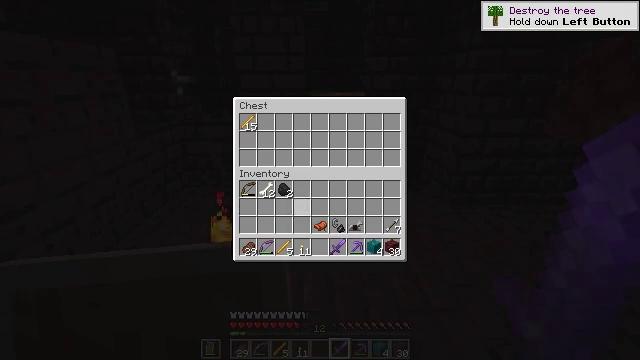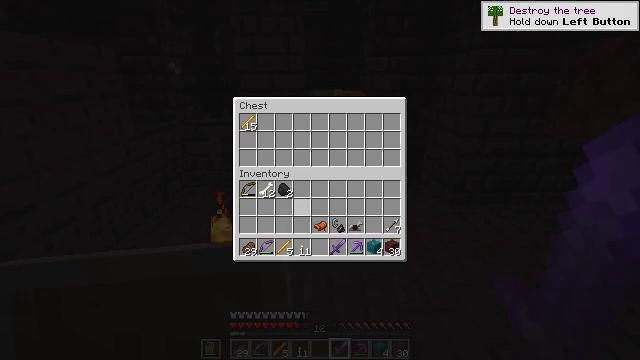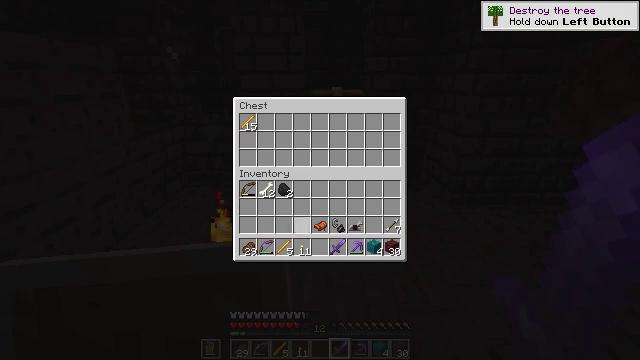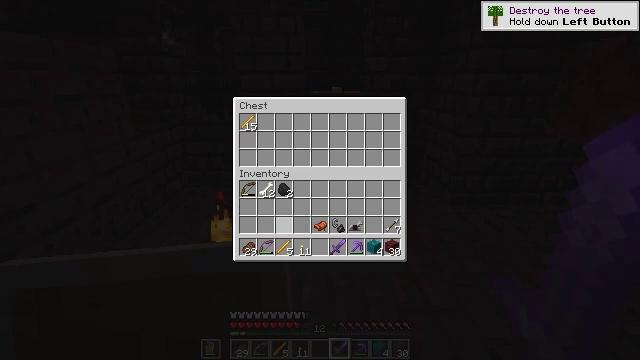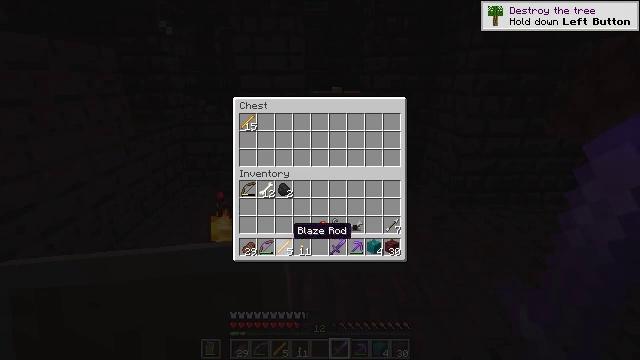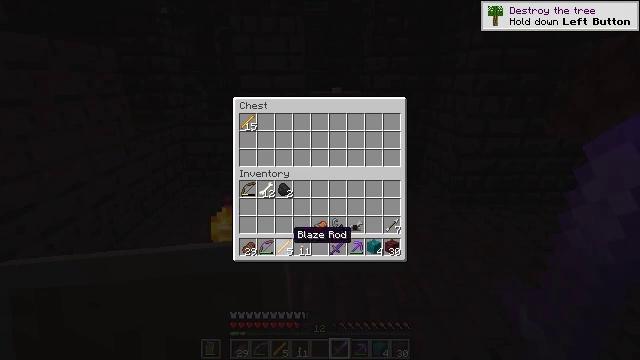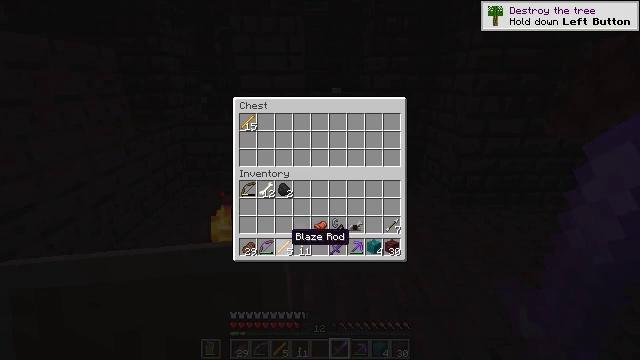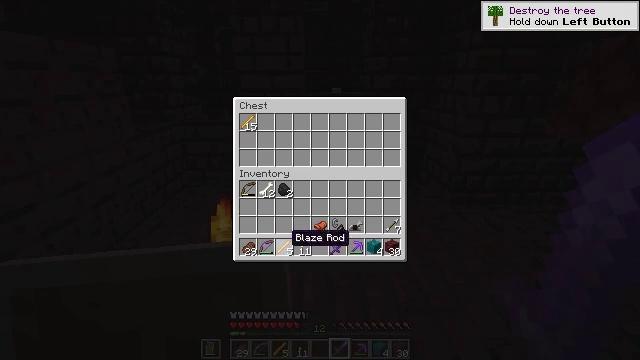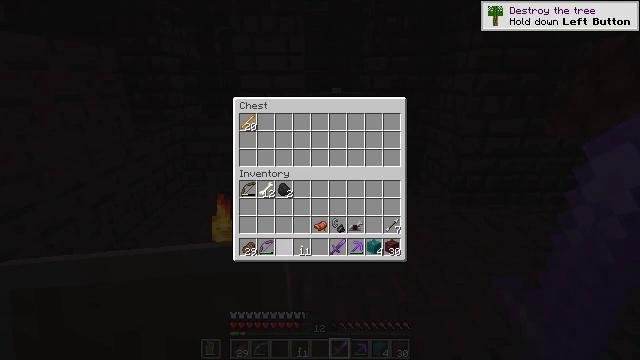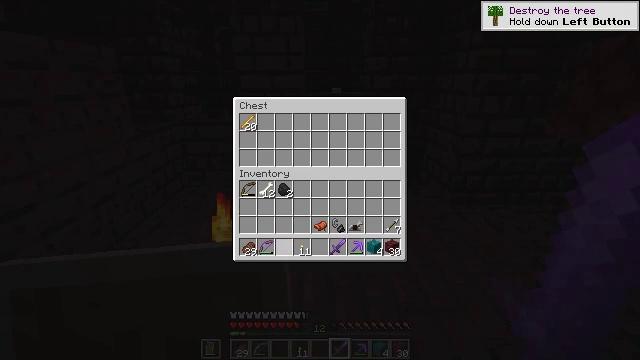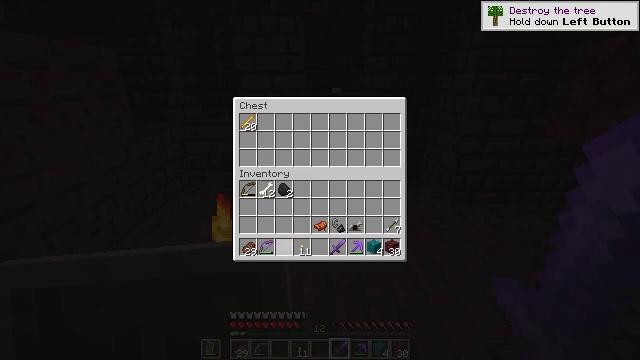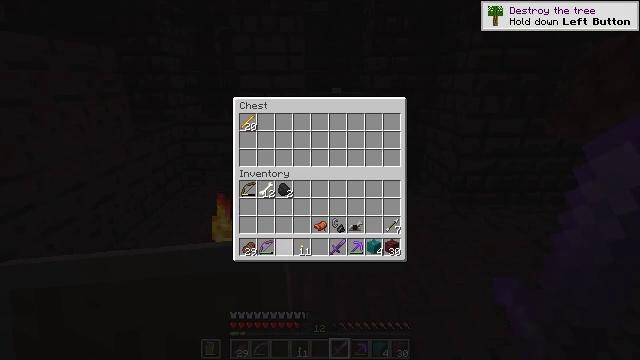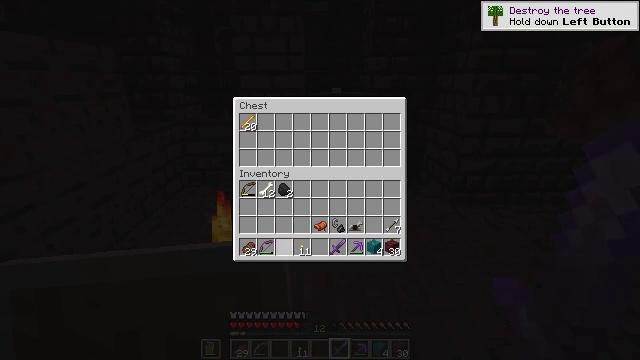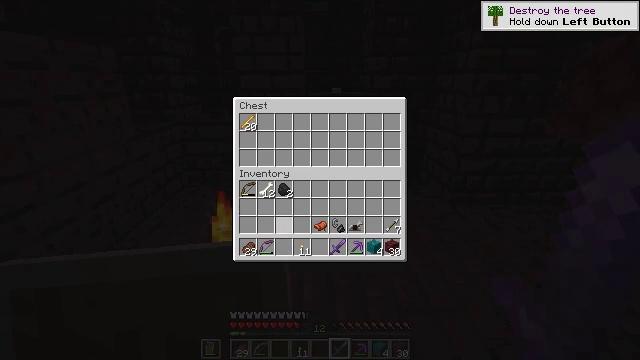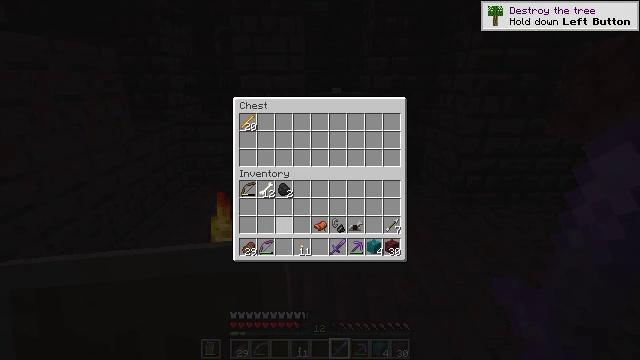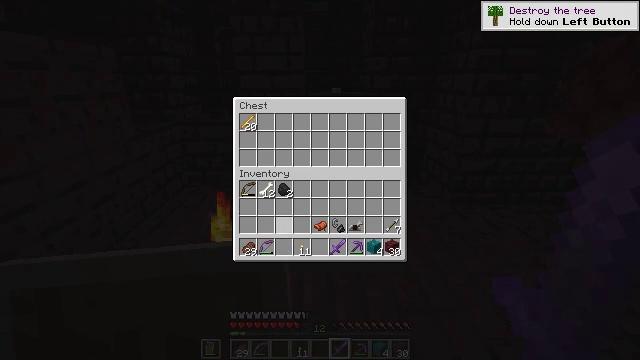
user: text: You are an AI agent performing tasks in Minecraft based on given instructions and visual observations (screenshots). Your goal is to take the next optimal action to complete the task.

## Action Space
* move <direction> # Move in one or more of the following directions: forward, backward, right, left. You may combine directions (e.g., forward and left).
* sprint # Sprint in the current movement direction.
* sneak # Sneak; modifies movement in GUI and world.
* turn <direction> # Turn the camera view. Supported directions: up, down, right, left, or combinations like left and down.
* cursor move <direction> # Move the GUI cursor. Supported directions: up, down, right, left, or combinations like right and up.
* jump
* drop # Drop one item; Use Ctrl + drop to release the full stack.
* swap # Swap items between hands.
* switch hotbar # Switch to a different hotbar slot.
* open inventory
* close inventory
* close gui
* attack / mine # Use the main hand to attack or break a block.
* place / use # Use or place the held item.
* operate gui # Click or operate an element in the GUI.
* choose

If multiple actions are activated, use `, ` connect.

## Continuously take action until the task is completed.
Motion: motion action
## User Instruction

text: Break the fire block.
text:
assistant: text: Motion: sneak, turn down
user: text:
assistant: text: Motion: sneak, turn down
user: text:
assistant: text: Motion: sneak, turn left and down
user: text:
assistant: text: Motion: sneak, turn down
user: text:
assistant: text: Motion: sneak
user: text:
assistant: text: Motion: sneak
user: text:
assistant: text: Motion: sneak
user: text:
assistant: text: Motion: sneak, use / place
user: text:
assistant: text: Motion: sneak, use / place
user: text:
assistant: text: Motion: sneak
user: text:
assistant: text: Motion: sneak
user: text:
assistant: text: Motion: sneak
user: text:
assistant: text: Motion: sneak, turn up
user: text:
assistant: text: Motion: sneak
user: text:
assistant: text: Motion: sneak
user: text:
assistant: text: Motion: no_op
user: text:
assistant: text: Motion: no_op
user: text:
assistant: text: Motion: no_op
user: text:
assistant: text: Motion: no_op
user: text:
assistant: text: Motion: no_op
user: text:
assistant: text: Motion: no_op
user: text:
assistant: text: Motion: no_op
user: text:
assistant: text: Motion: no_op
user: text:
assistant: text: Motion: no_op
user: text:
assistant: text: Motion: no_op
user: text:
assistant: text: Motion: no_op
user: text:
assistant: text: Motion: no_op
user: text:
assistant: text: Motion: no_op
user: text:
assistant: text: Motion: no_op
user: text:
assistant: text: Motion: no_op